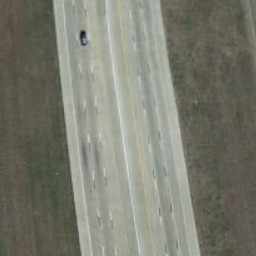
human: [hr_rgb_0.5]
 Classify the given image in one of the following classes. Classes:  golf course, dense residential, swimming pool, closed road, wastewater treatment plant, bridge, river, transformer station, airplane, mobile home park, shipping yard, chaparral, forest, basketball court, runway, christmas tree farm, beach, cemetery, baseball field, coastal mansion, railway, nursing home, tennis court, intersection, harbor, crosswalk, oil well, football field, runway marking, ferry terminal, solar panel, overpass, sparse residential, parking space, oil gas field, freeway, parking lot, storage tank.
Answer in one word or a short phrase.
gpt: freeway